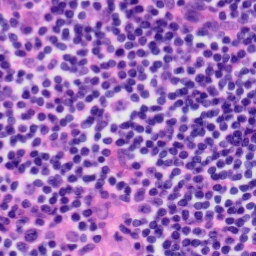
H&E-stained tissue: Tonsil